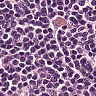
Metastatic tissue present: no